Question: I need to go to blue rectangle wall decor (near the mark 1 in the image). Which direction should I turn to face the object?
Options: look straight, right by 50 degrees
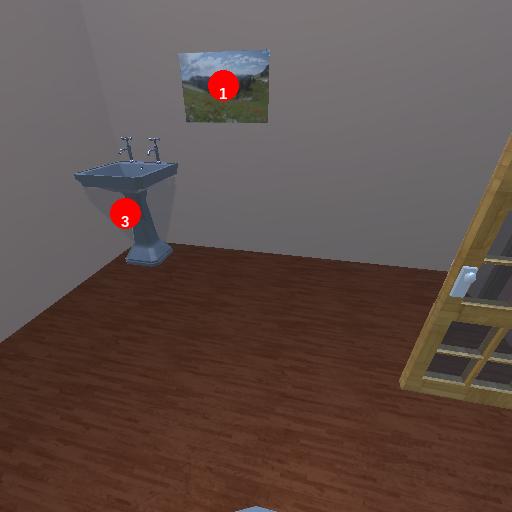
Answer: look straight